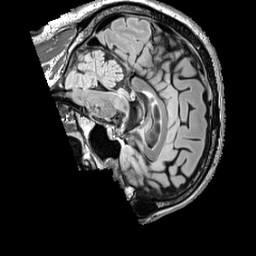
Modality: FLAIR
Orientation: sagittal
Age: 60
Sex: male
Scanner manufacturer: siemens
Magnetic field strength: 3 T
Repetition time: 5 s
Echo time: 0.387 s